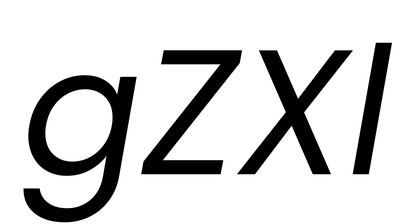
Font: Poppins-Italic